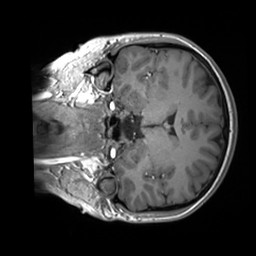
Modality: T1w
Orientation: coronal
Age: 23
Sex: female
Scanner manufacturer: siemens
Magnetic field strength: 3 T
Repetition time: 1.8 s
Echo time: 0.00232 s